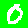
Digit: 0